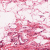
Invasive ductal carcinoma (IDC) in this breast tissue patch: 0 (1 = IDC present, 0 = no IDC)